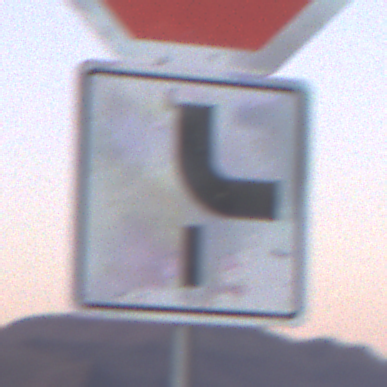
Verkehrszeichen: VerlaufVorfahrtsstrasse10
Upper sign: Stop
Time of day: Dusk
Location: Outdoor (Nature)
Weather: Clear
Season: NotSpecified
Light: Natural